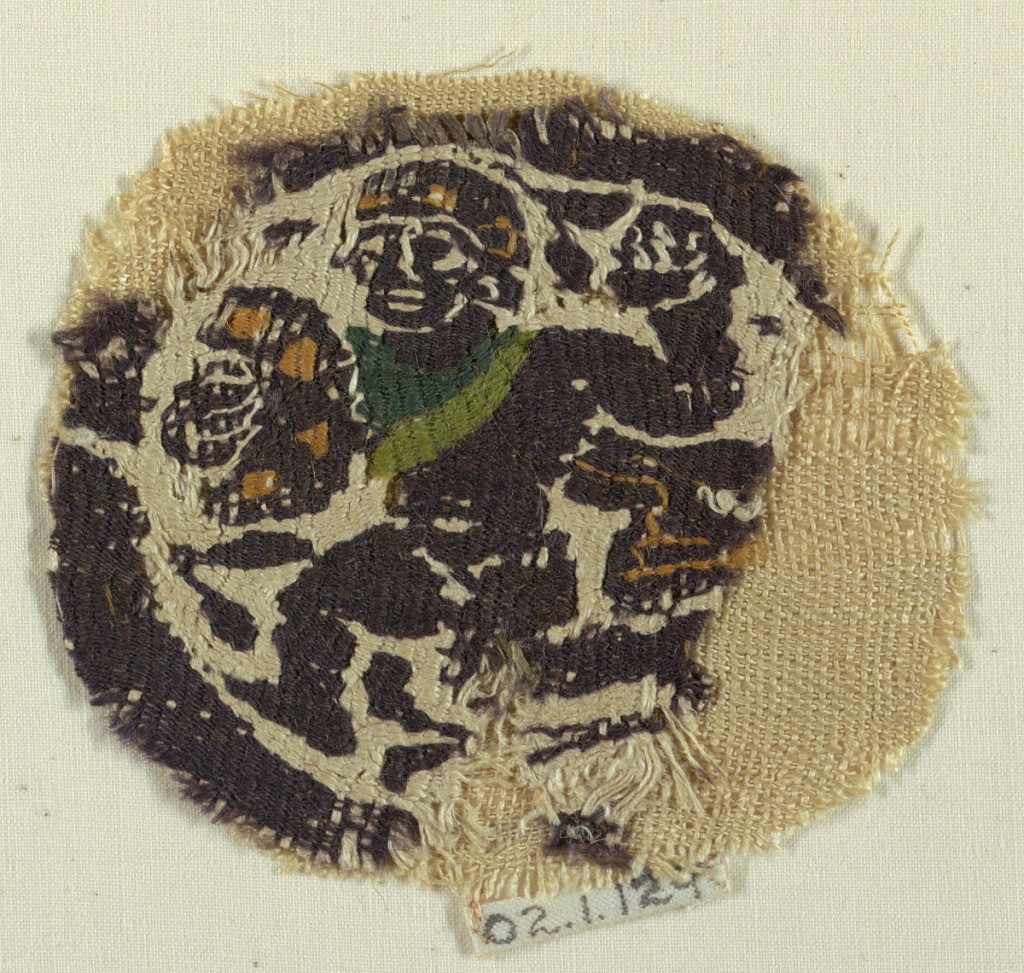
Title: Medallion
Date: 5th–8th century
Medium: Warp; S-spun linen. Wefts; S-spun linen. S-spun wool Technique: slit tapestry with supplementary wrapping
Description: medallion with image of running warrior in polychrome.